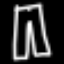
Label: pants